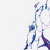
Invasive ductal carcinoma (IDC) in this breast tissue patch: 0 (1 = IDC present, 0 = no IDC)